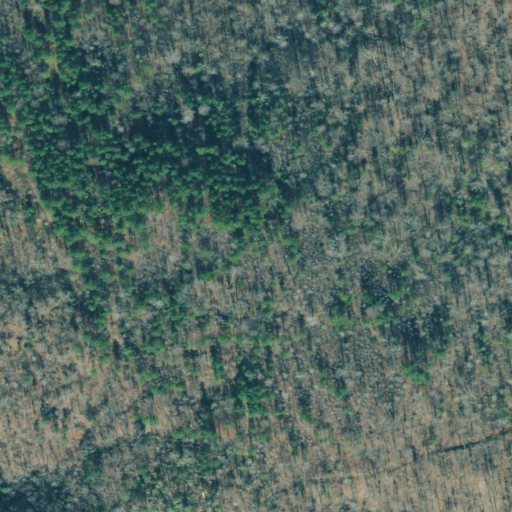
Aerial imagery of mountain in Georgia named Wells Mountain containing deciduous forest, mixed forest, evergreen forest, and open development